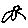
Label: bird